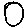
Label: circle